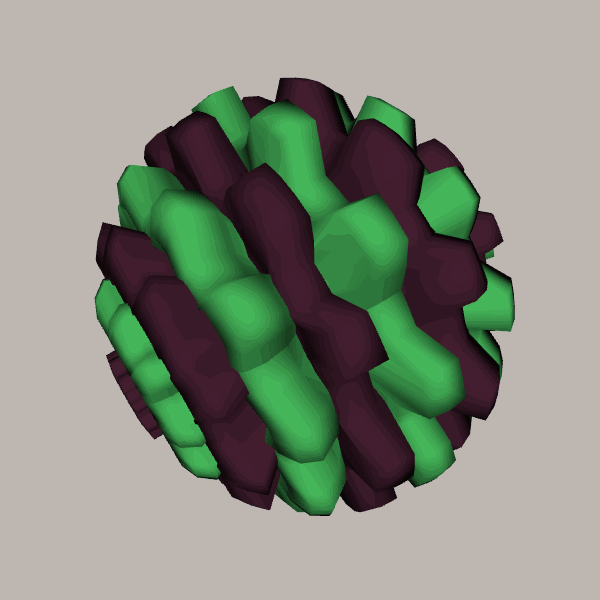
Background: light